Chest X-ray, AP view. Patient: 58 years old, sex M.
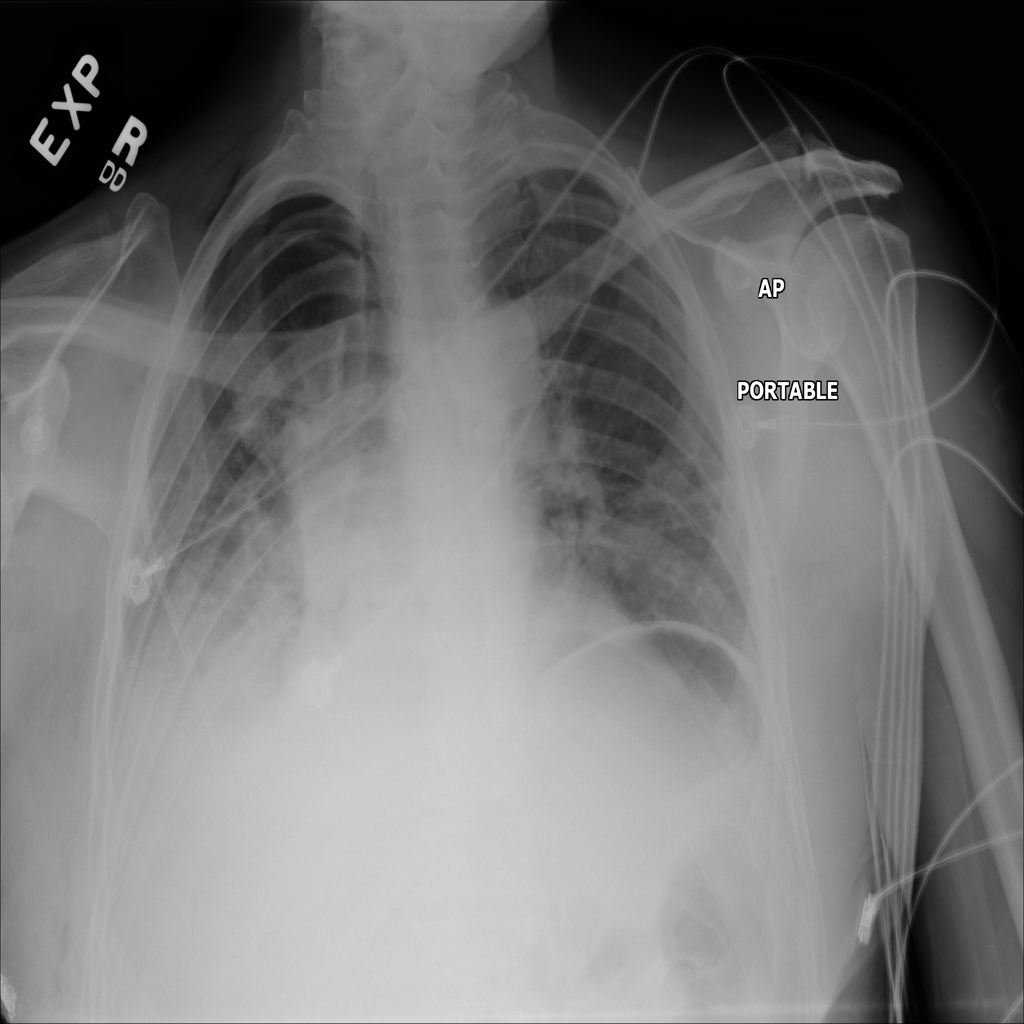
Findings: Atelectasis, Pneumothorax